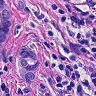
Metastatic tissue present: yes